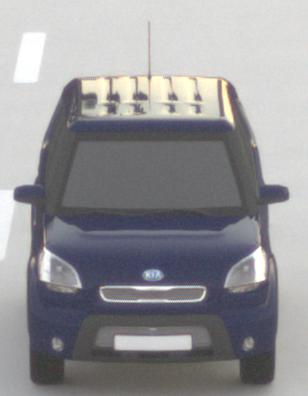
Make: KIA
Model: Soul 1.6
Detailed model: Soul (AM)
Model produced from: 2009/02
Model produced until: 2009/11
Doors: 5
Color: blue
Road condition: dry road
Daytime: sunrise or sunset
Contrast: low contrast